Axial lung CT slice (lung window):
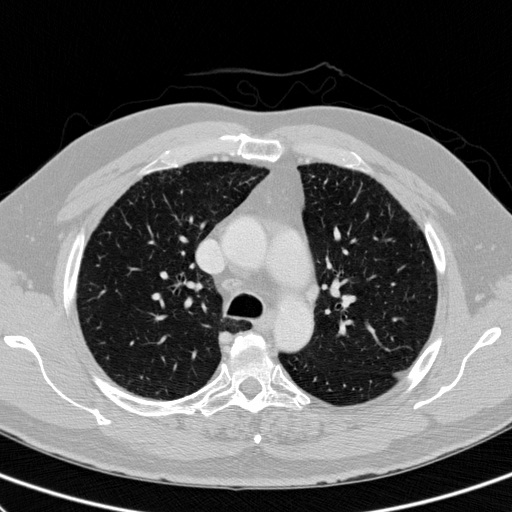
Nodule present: no